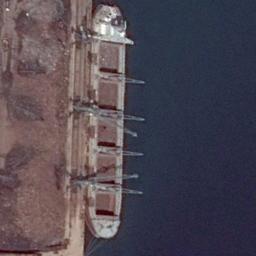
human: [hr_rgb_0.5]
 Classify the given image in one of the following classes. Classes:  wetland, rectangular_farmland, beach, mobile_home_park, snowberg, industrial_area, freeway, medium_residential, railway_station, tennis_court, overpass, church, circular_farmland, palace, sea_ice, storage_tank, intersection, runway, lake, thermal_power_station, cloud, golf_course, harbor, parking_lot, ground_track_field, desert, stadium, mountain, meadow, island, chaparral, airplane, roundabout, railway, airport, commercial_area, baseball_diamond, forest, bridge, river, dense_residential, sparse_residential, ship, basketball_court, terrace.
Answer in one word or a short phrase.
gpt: ship